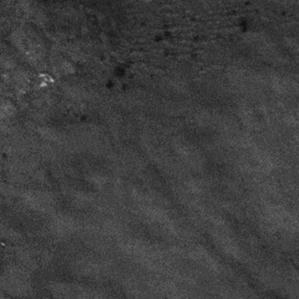
Label: frost